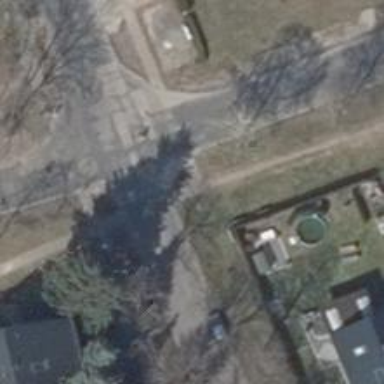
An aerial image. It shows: Unmarked crossing on the road.